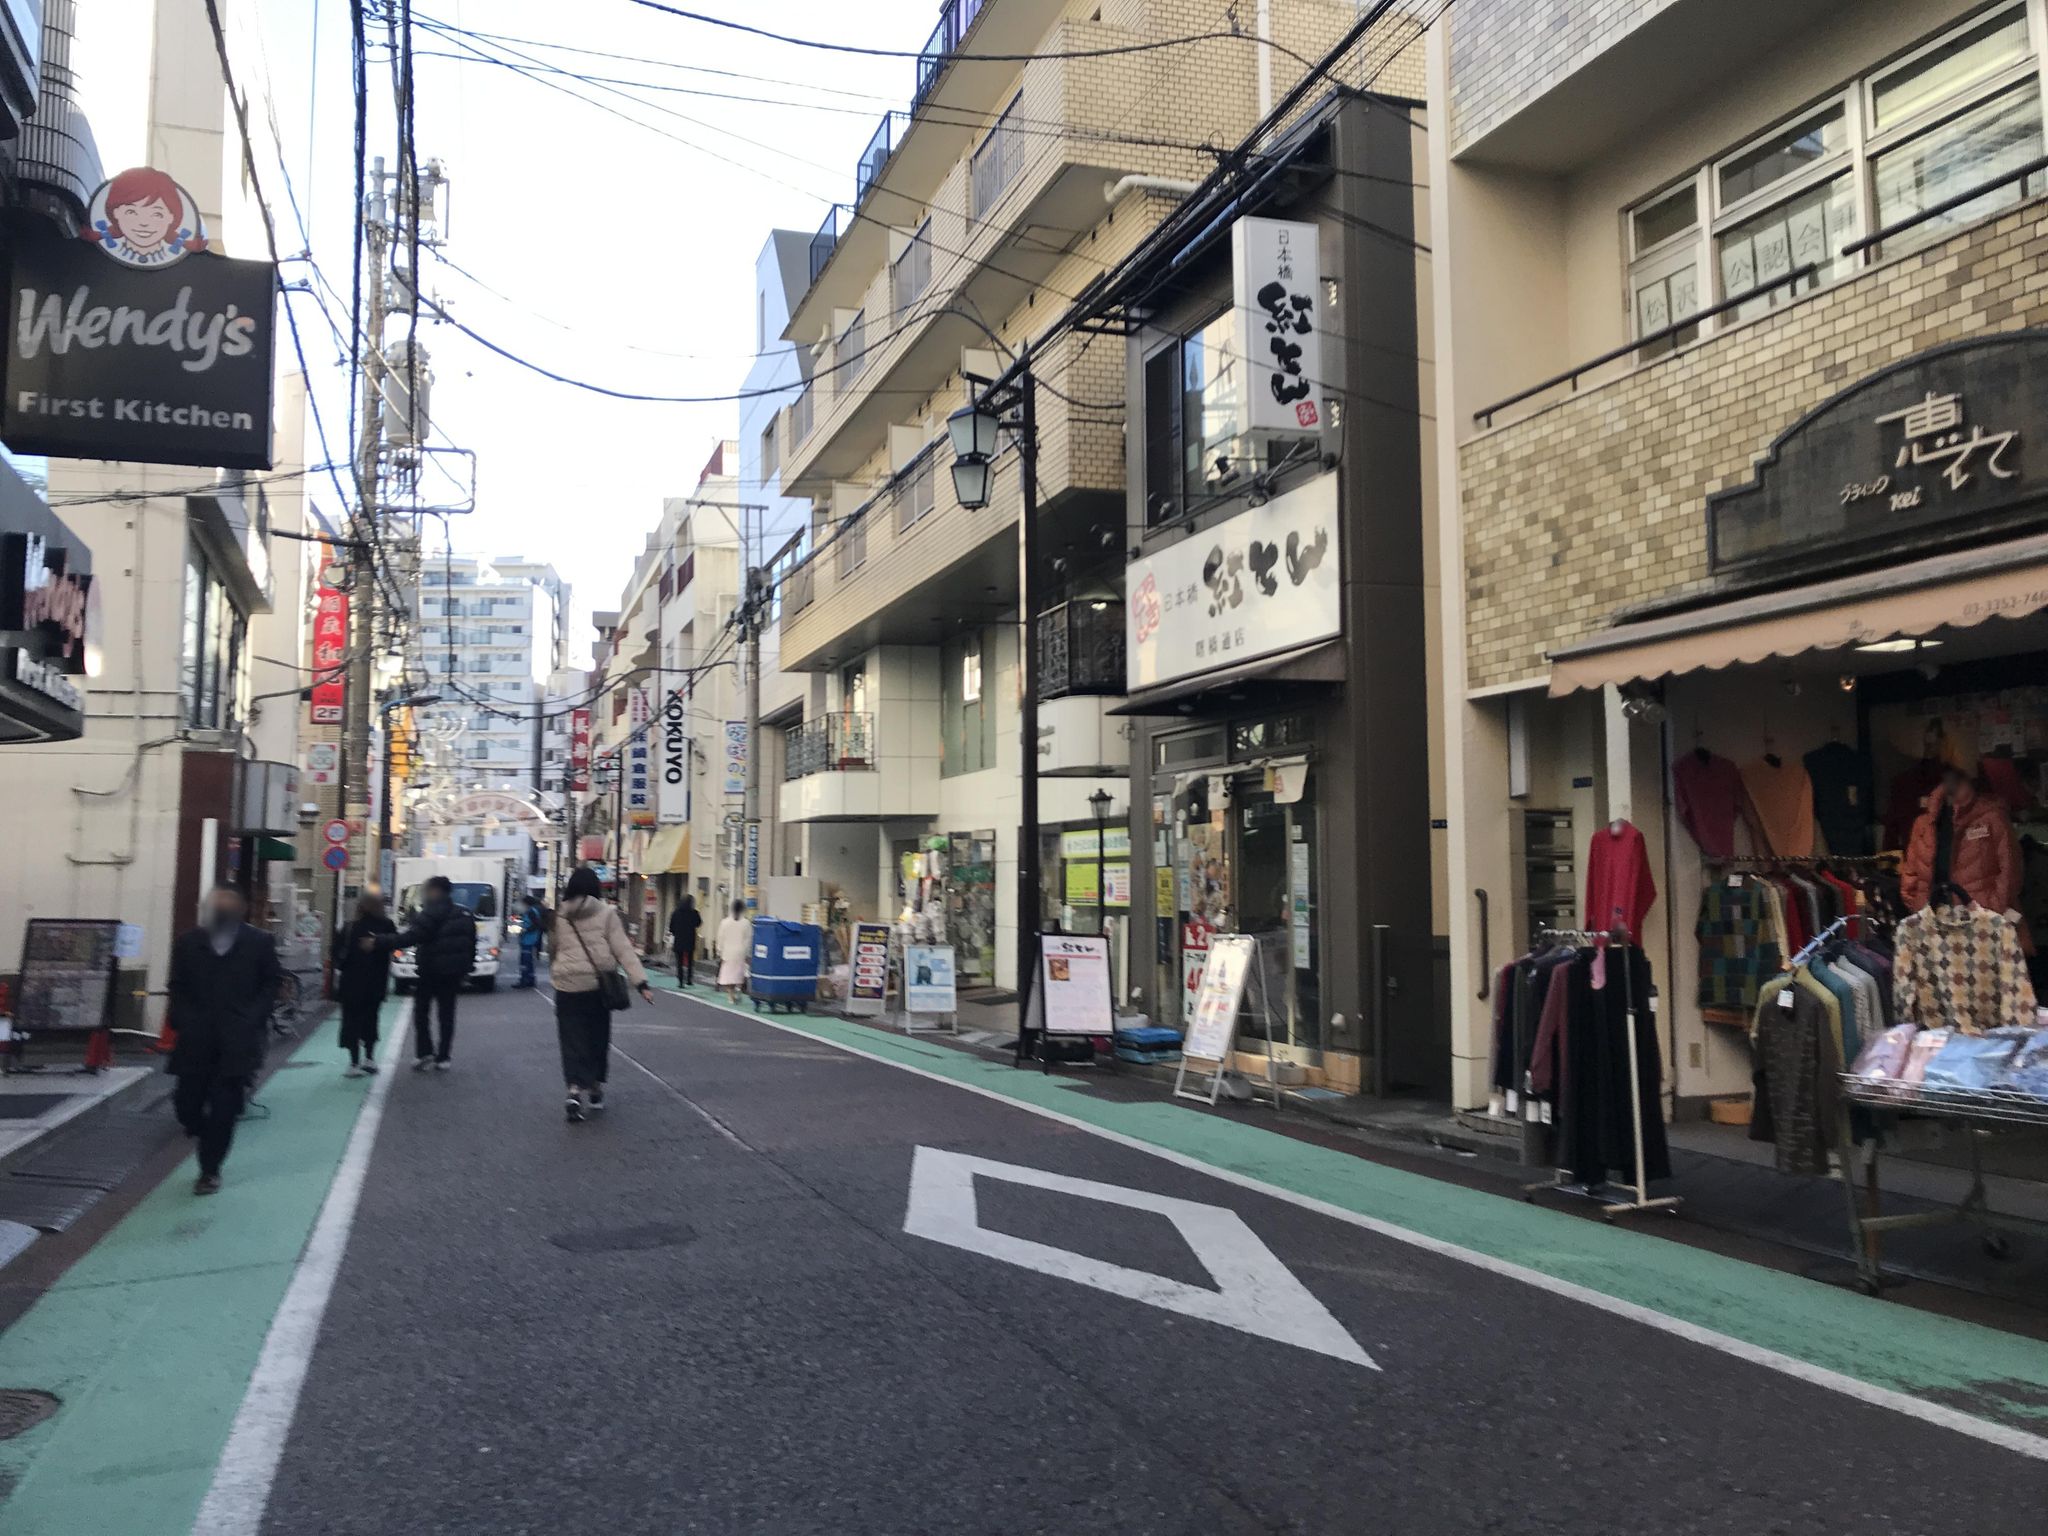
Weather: clear
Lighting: day
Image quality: good
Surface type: walking surface
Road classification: steps, residential, service
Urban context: urban centre
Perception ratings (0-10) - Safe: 2.6, Lively: 8.18, Beautiful: 4.05, Boring: 2.3, Depressing: 4.64, Wealthy: 3.64